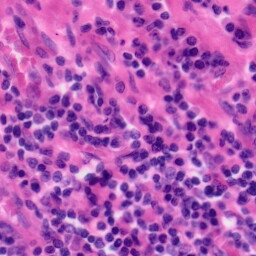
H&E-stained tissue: Tonsil